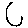
Label: moon